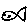
Label: fish